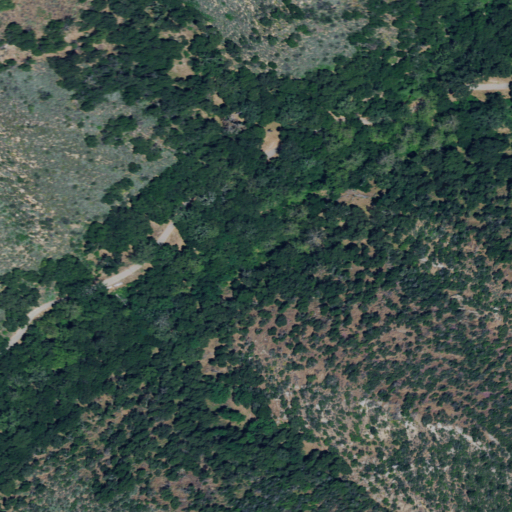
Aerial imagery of valley in California named Liebe Canyon containing evergreen forest, shrub, and open development